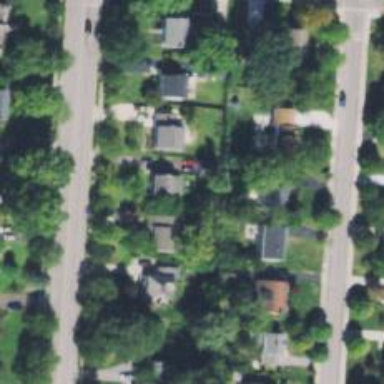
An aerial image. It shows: Neighborhood.